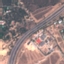
Land use / land cover class: Highway